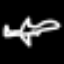
Label: airplane